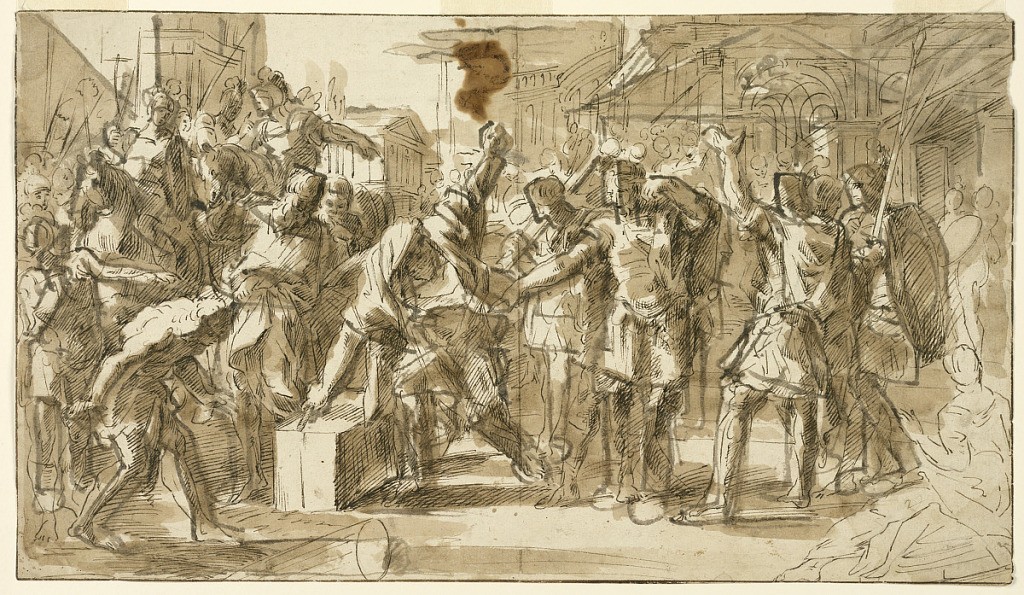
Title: Unidentified Classical Subject
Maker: Fortunato Duranti, Italian, 1787 - 1863
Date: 1820-1850
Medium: Pen and ink, brush and with brown wash on paper
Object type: Drawing
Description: Roman soldiers are gathered in a city square watching a bearded sage exclaiming before a block in the left foreground. A seated woman in the right foreground. Verso: sketches of legs.